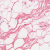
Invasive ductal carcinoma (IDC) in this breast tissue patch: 0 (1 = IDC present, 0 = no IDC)